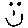
Label: smiley face